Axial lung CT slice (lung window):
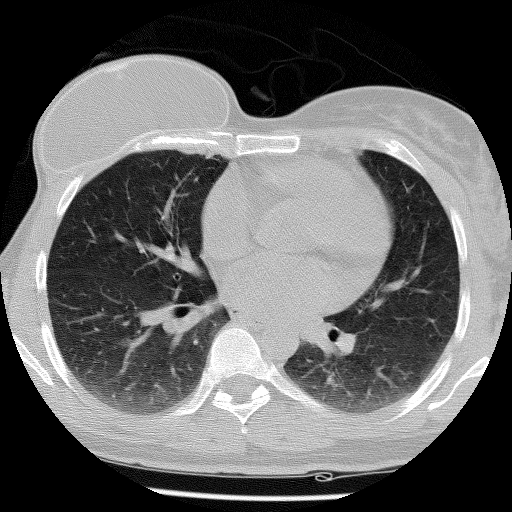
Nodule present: no